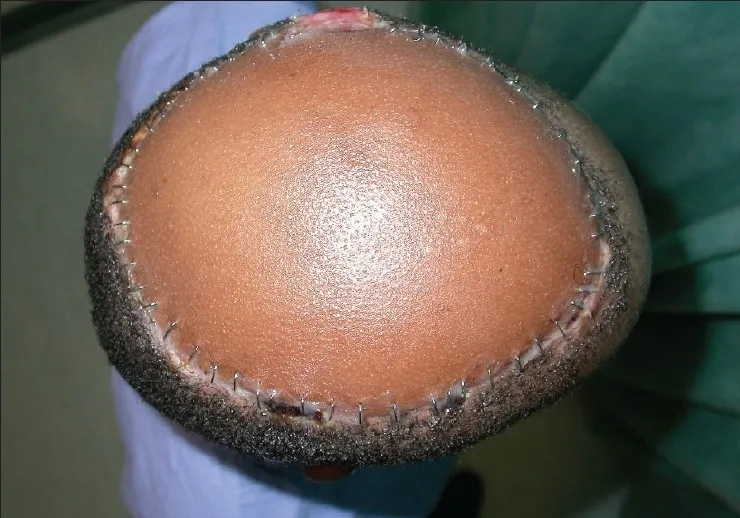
Bird's eye view at two weeks post reconstruction with a latissimus dorsi musculocutaneous flap.
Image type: medical_photograph (other_medical_photograph)